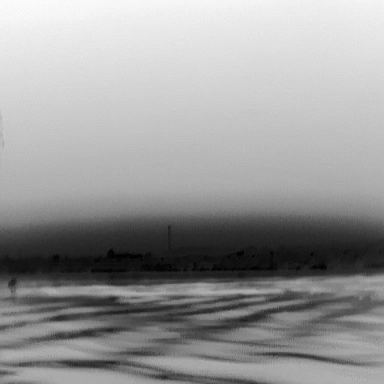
There is a canoe in the infrared image.